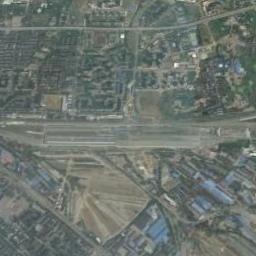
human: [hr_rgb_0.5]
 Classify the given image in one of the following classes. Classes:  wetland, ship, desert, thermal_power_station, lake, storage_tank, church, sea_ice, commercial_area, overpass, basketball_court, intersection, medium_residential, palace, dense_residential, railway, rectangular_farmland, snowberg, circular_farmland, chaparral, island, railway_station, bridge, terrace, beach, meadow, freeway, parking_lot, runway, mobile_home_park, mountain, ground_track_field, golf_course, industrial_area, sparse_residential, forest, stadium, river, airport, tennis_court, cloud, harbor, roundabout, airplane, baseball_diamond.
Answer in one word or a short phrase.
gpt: railway_station